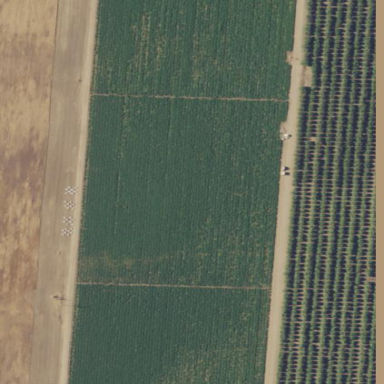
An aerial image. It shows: Almond orchard with rows of almond trees.